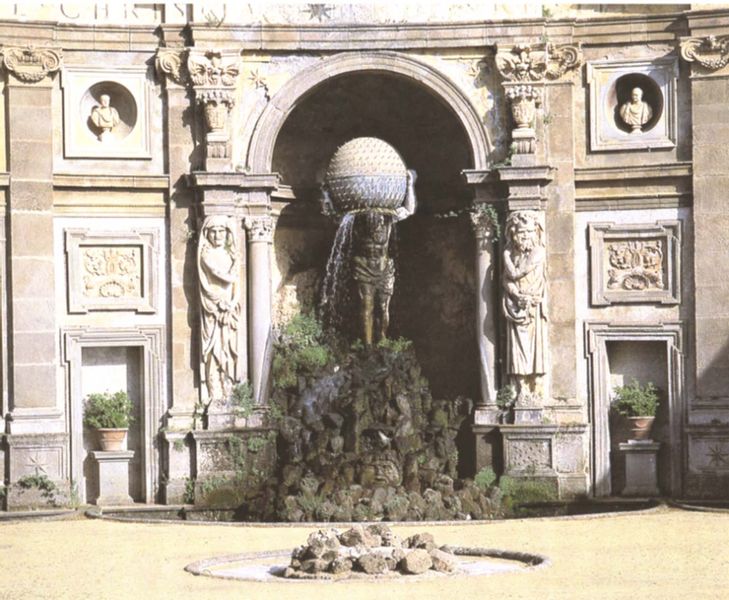
Titel: Brunnen des Wassertheaters
Künstler: Giacomo della Porta
Standort: Frascati, Villa Aldobrandini (EU - I)
Schlagwörter: brunnen, statue, büste, weltkugel, atlas